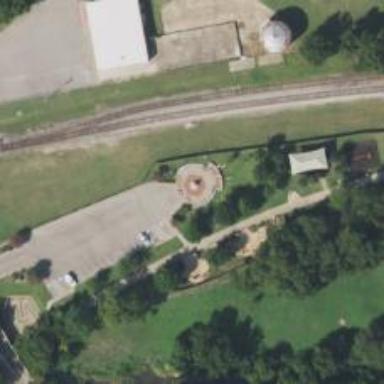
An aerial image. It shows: Memorial site with historic significance.